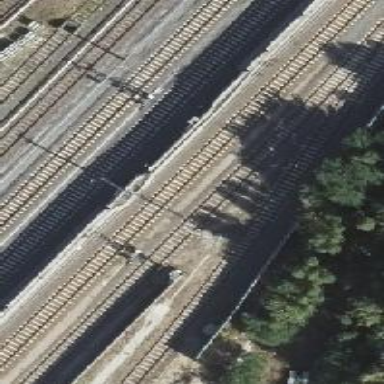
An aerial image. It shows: Railway signal.